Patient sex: M
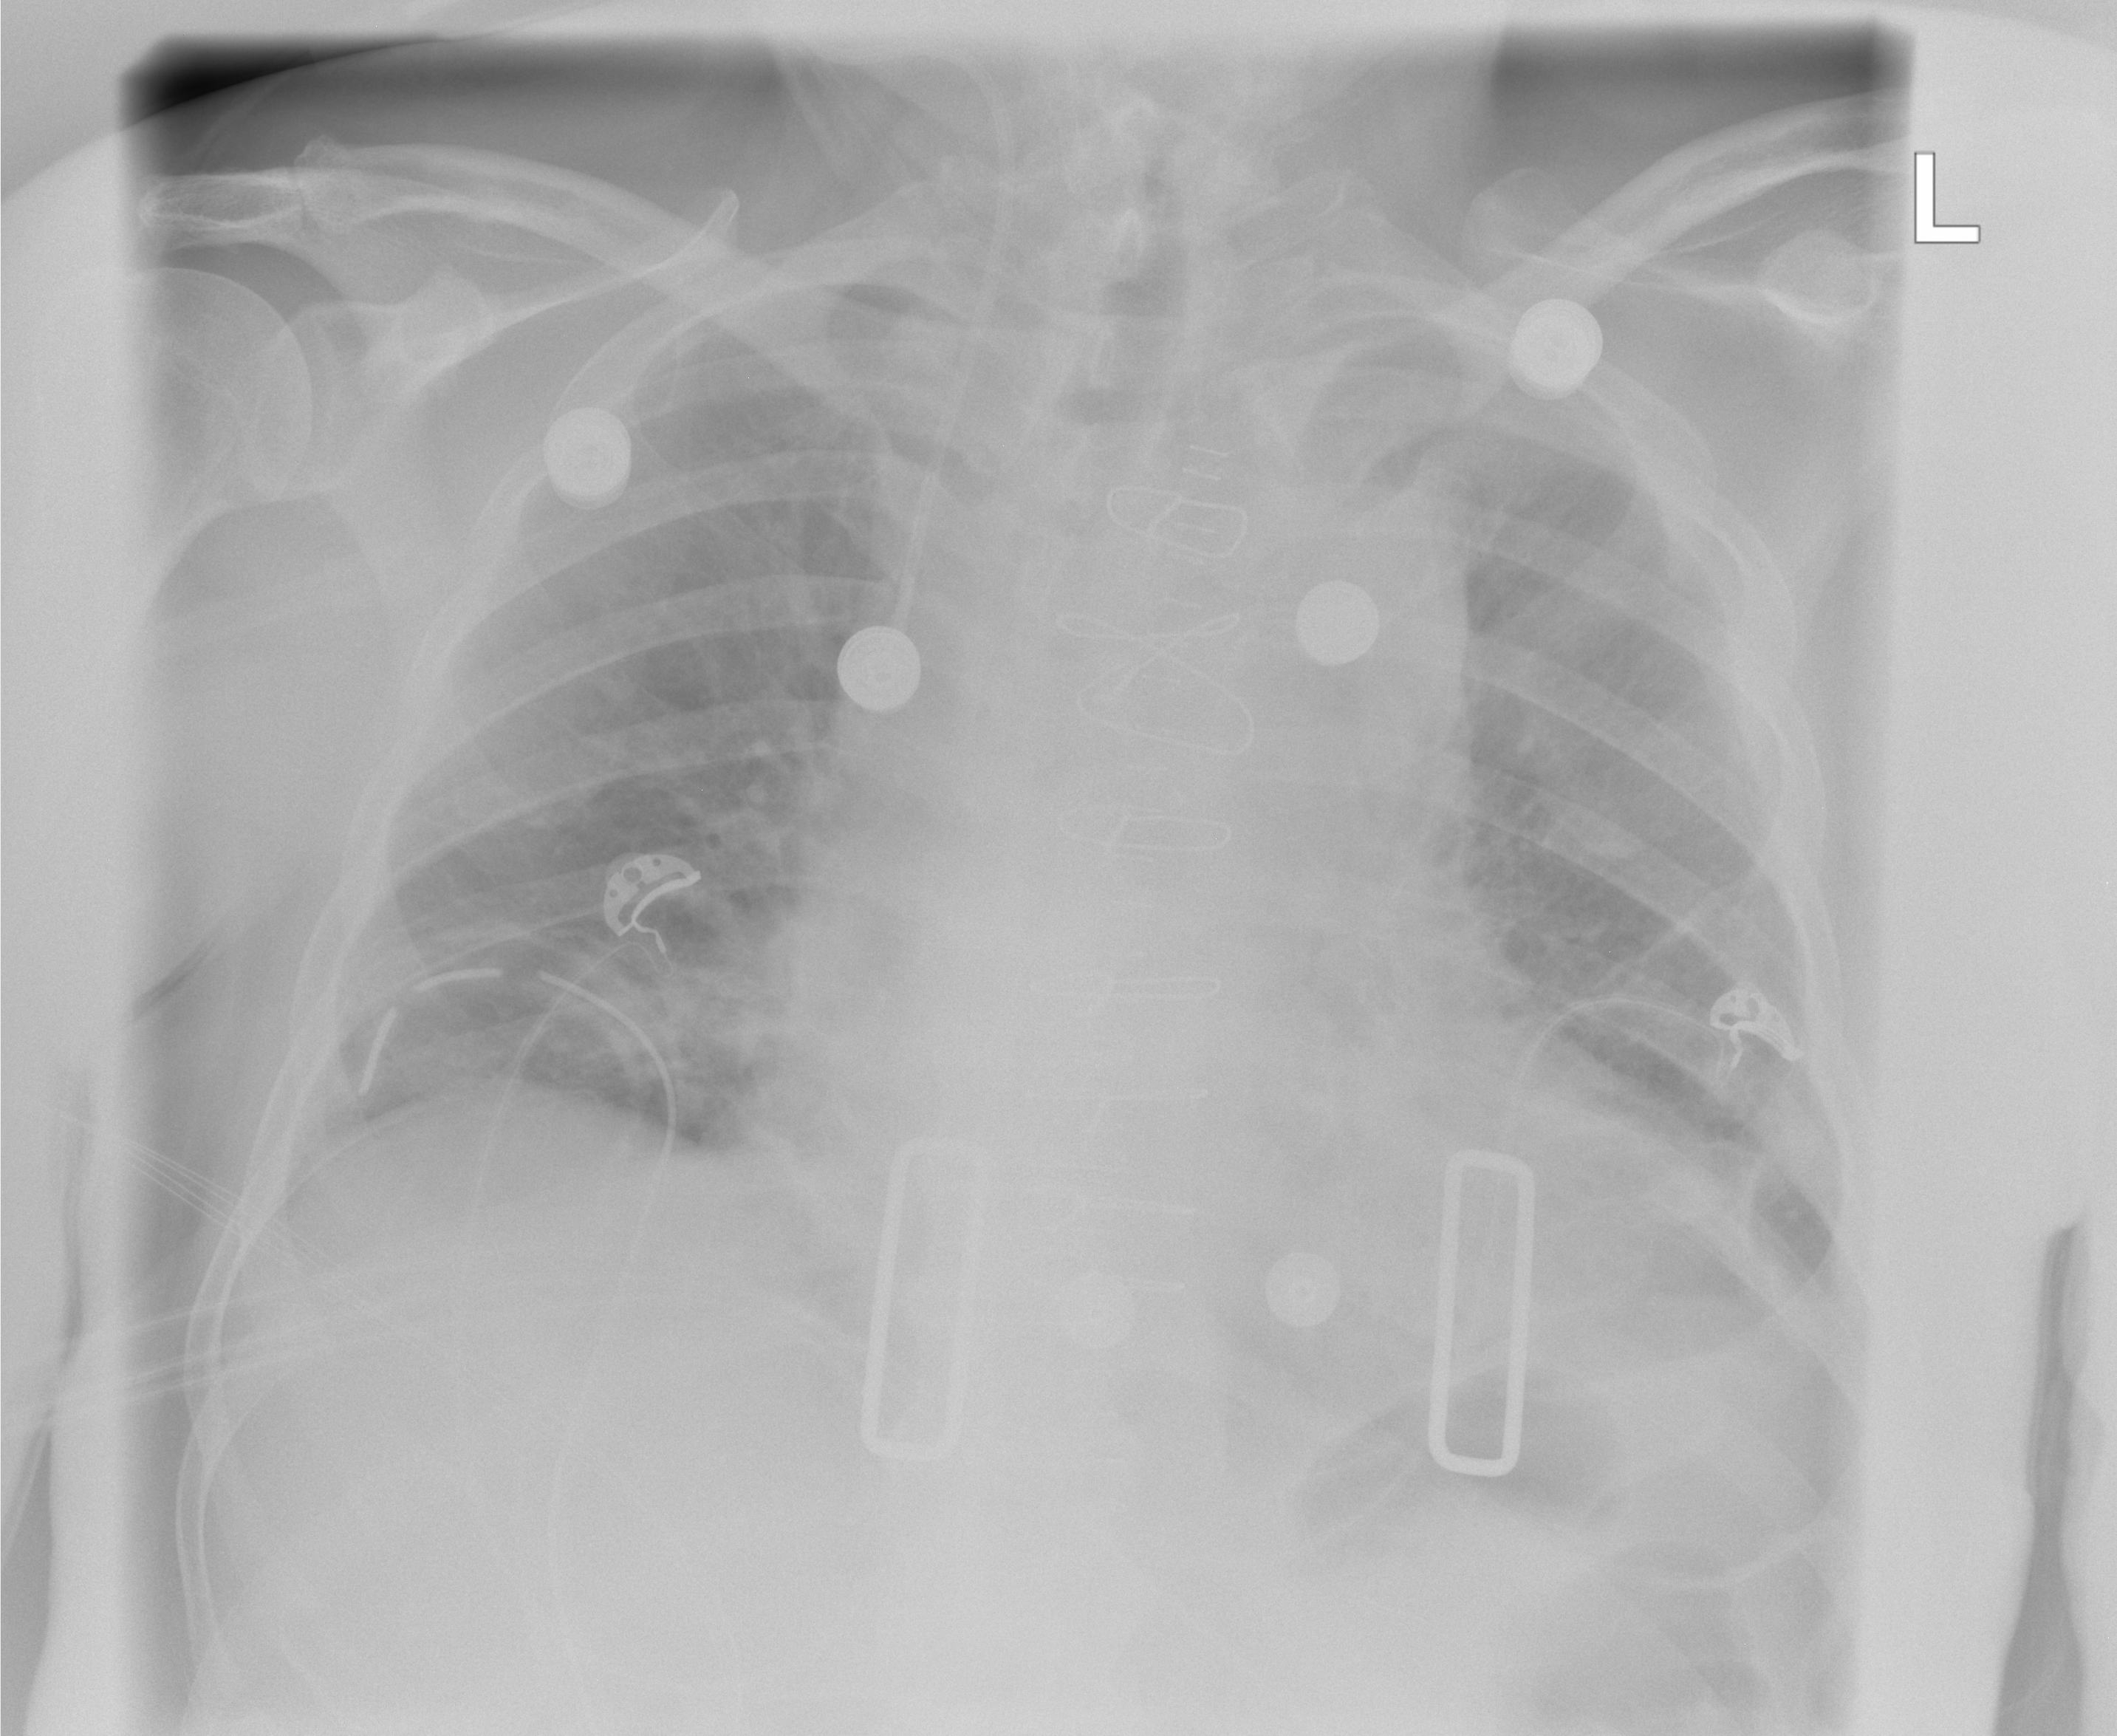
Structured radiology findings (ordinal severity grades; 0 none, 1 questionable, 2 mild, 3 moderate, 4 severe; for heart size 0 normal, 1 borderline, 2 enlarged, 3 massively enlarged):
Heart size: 2
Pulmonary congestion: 2
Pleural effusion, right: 0
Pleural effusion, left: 2
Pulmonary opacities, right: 0
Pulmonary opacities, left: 0
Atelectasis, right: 0
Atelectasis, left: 0